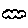
Label: cloud